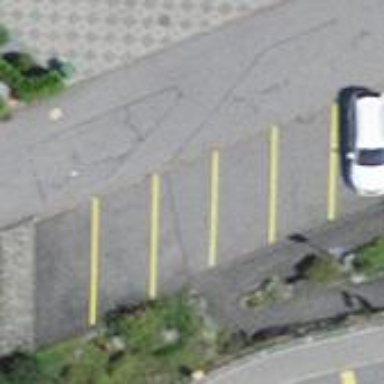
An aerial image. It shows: Diagonal street-side parking area.